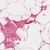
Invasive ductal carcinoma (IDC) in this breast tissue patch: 0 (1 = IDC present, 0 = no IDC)